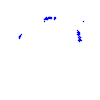
Particle: electron